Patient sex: M
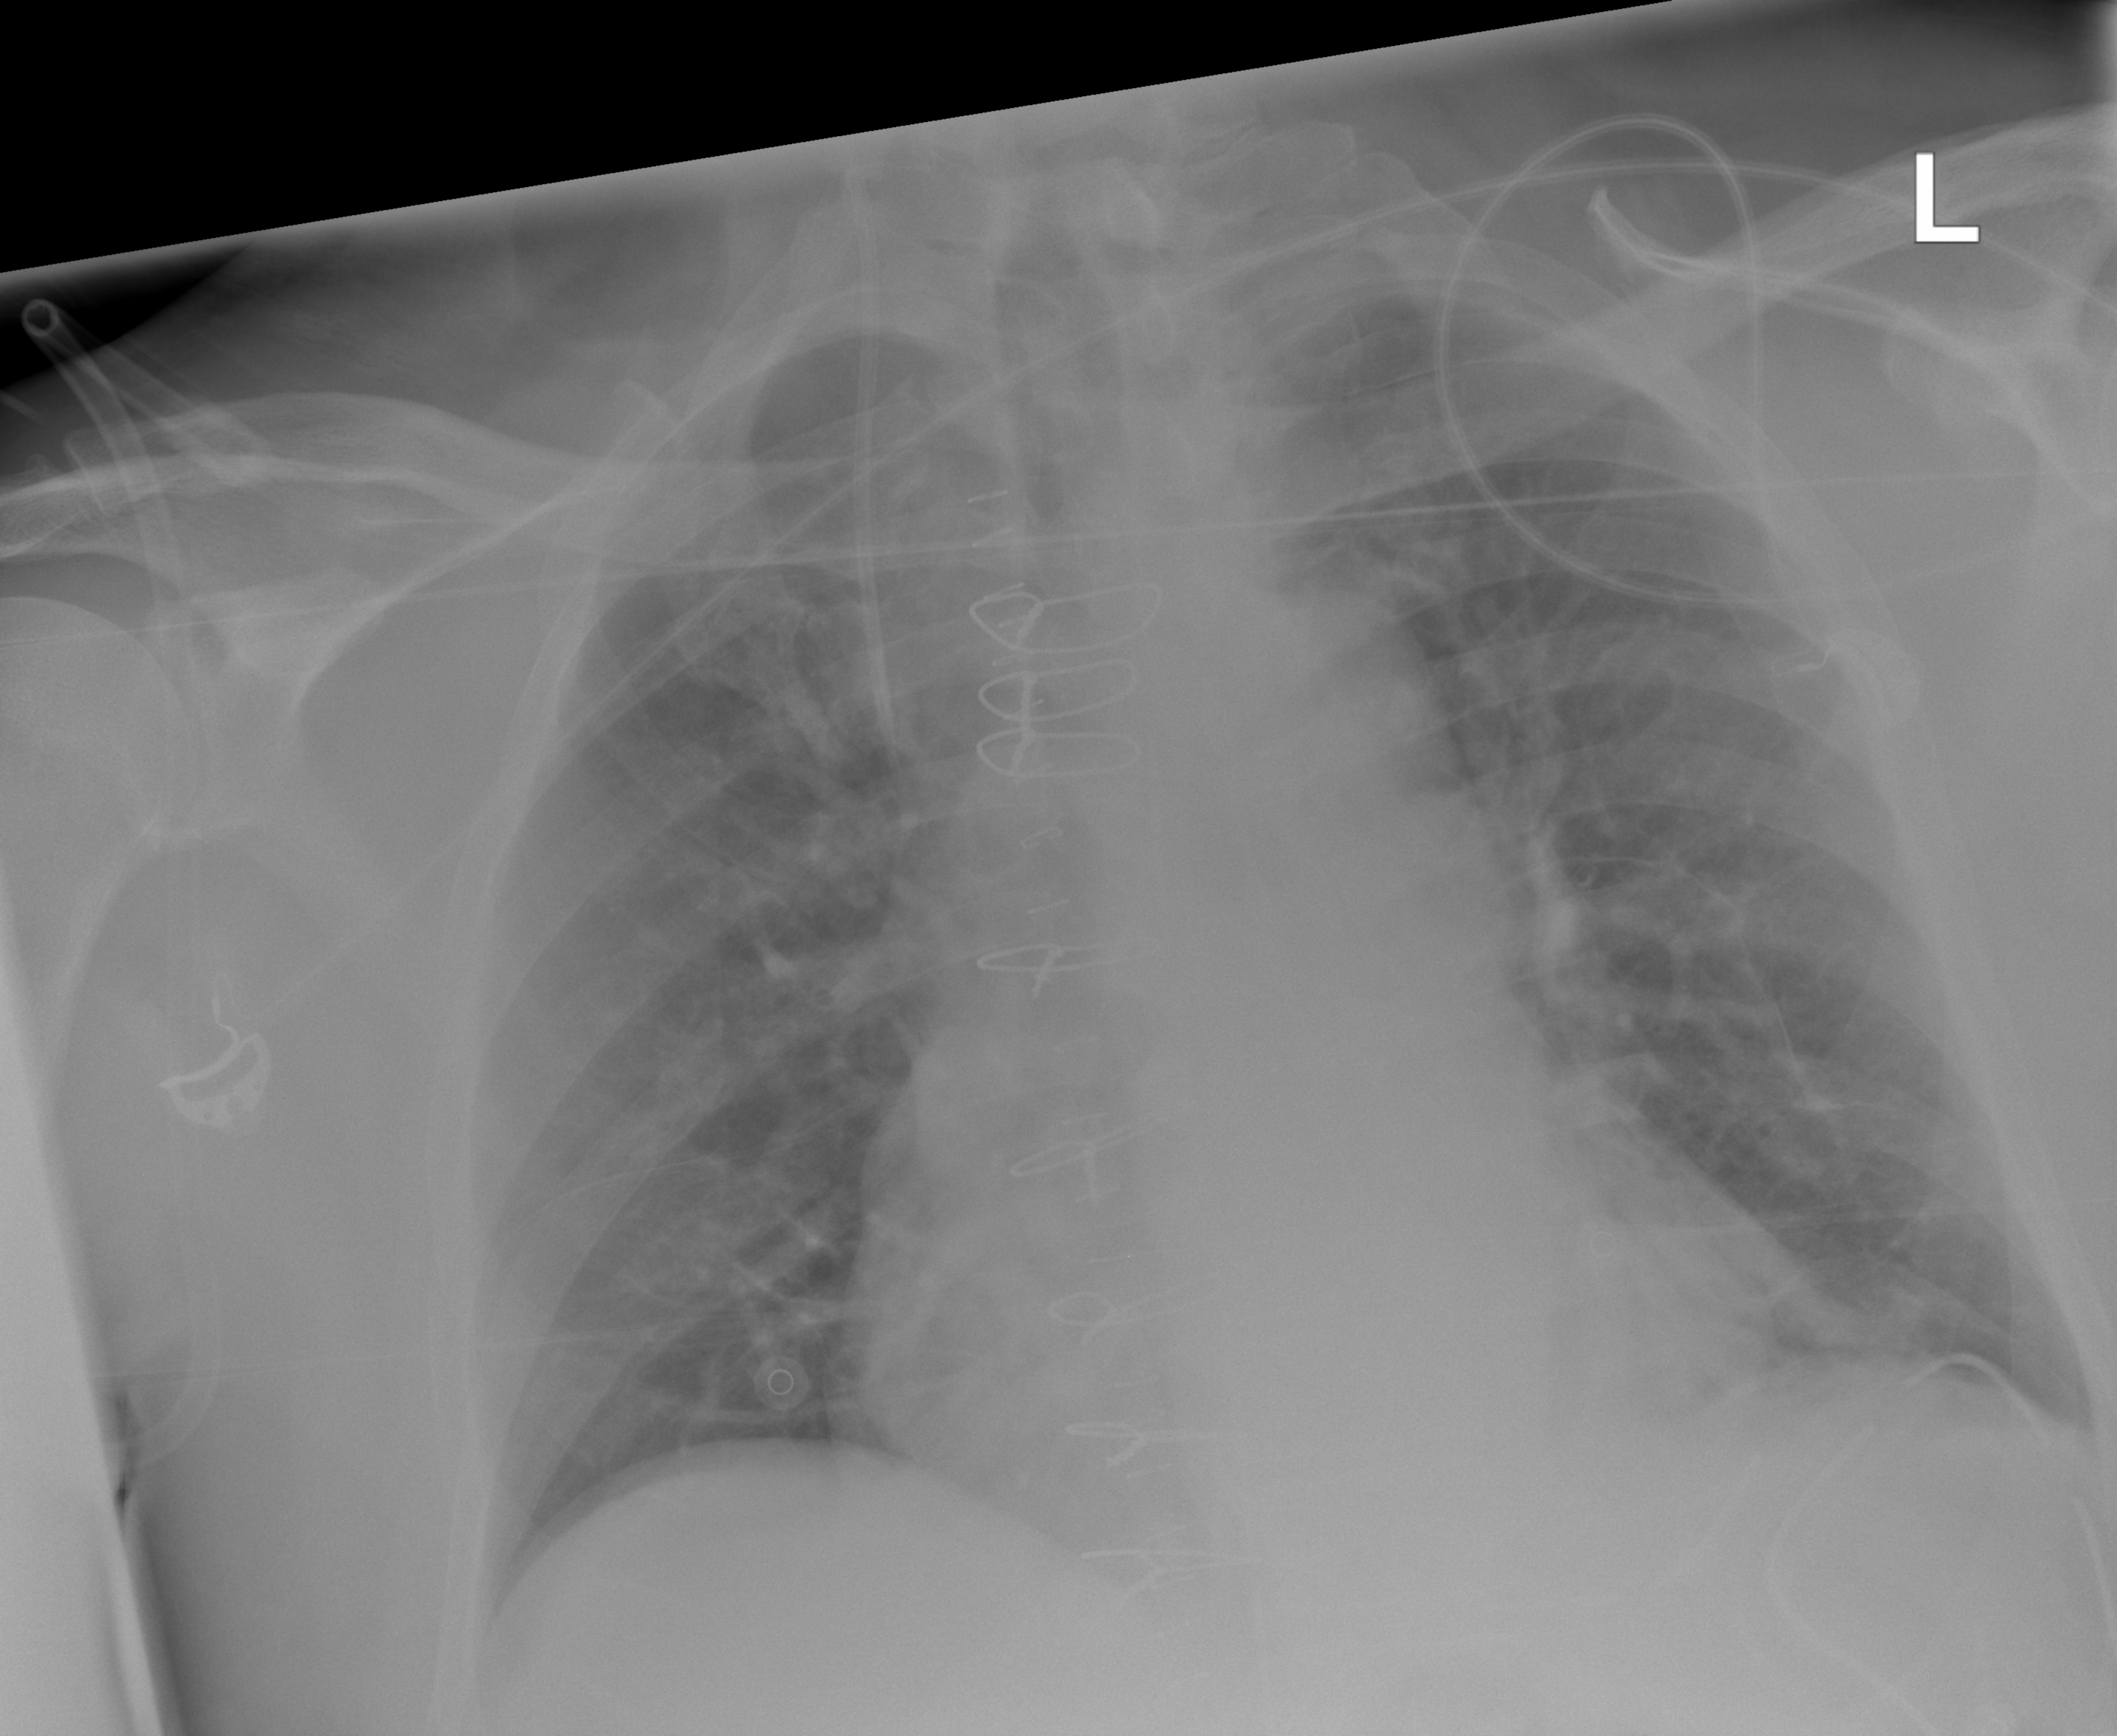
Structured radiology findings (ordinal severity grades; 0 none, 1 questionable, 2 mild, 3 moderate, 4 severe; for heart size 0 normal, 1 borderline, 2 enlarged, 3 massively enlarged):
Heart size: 2
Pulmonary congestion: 2
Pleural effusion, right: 0
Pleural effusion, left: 0
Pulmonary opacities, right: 0
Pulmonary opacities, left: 0
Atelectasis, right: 0
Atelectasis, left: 2